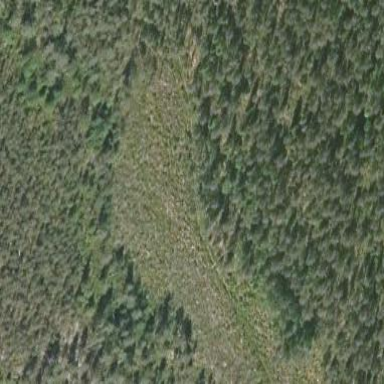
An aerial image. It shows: Needle-leaved woodland.